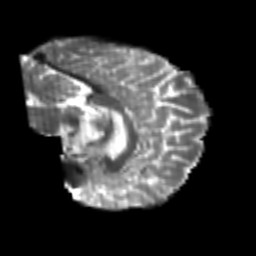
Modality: T2w
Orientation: sagittal
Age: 24
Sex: male
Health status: healthy
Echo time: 0.074 s